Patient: sex M, age 68
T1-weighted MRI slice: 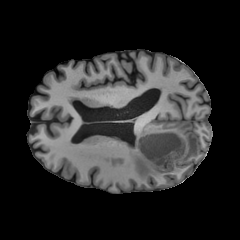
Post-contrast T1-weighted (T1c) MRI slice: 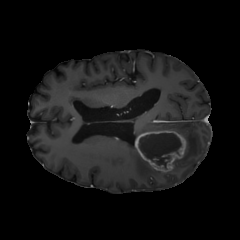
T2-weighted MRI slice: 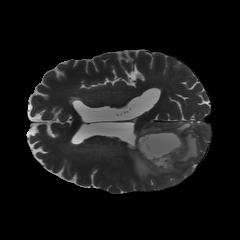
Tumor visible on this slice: yes
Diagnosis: Glioblastoma, IDH-wildtype
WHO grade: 4